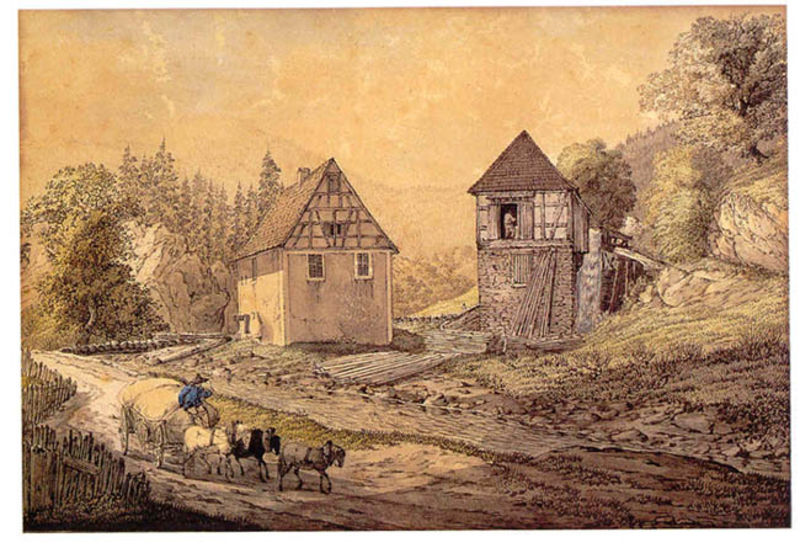
Titel: Sägemühle im Geroldsauer Tal bei Baden-Baden
Künstler: Carl Philipp Fohr
Standort: Karlsruhe
Institution: Staatliche Kunsthalle Karlsruhe
Schlagwörter: blue, hat, men, people, white, window, black, country, green, old, painting, sitting, windows, yellow, brown, wooden, wood, cliff, food, horses, man, rock, sky, stone, tree, field, hill, house, landscape, mountain, houses, lane, roof, street, trees, forest, grass, road, way, drawing, animals, fence, person, rural, cart, brick, buildings, gate, animal, carriage, farm, farmer, horse, mill, timber, wagon, carraige, reins, forrest, chinese, structure, coach, hay, wheels, boulder, donkey, driver, waggon, woode, yoke, work', mountsin, loft